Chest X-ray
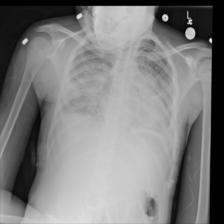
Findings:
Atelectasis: negative
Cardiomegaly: negative
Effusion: negative
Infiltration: positive
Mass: negative
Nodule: negative
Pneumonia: negative
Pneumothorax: negative
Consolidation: negative
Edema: negative
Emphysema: negative
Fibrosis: negative
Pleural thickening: negative
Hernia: negative